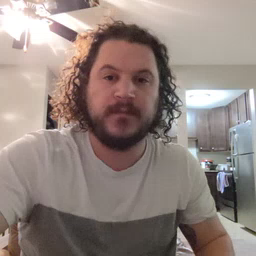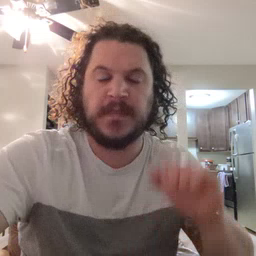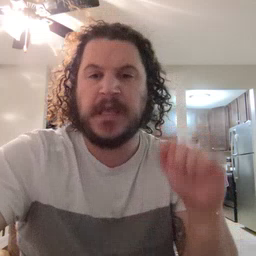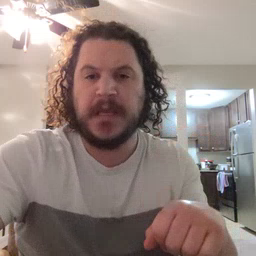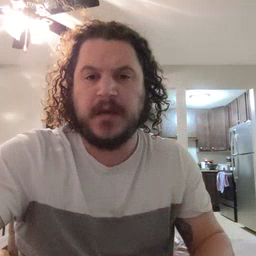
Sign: can